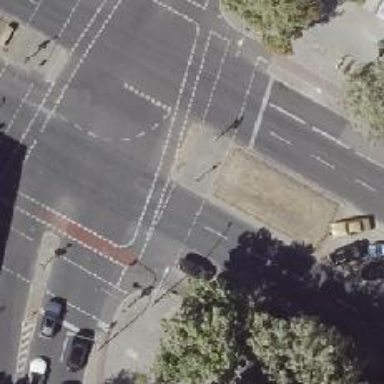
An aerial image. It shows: Traffic island located on footway.